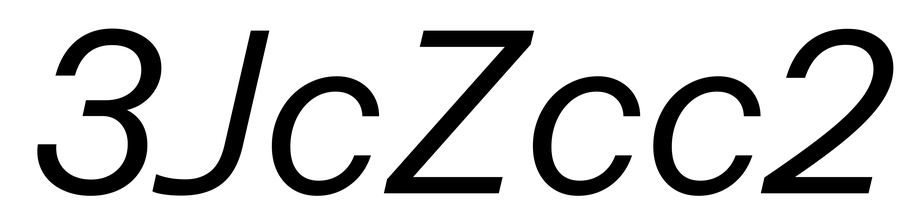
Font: InstrumentSans-Italic_Italic